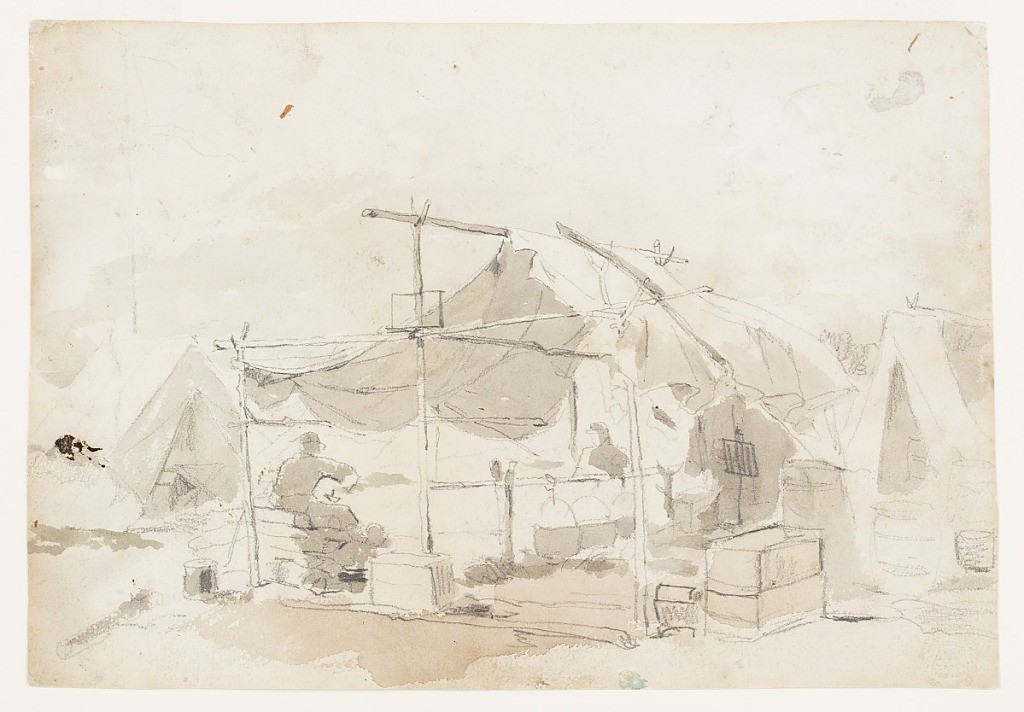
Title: Army Cook's Tent
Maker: Winslow Homer, American, 1836–1910
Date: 1861
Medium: Graphite, brush and wash on paper
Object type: Drawing
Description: Recto: Horizontal view of an army cook's tent with a row of cauldrons hanging above a fire.
Verso: several sketches, including one of the same soldier drawn on 1912-12-159.